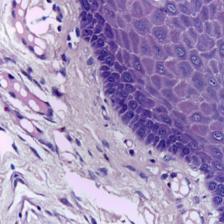
Diagnosis: Normal